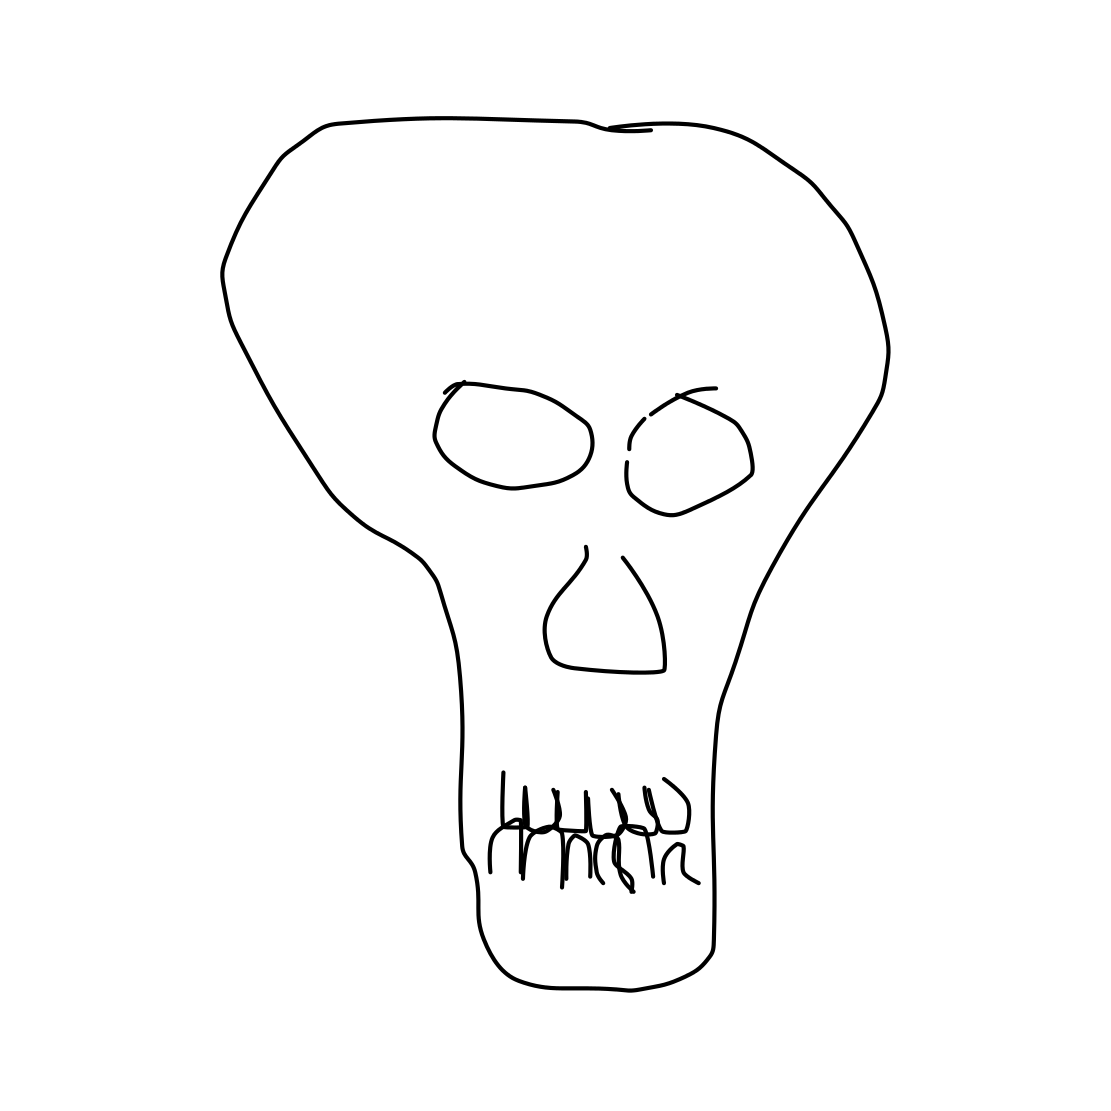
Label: skull